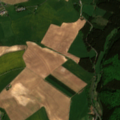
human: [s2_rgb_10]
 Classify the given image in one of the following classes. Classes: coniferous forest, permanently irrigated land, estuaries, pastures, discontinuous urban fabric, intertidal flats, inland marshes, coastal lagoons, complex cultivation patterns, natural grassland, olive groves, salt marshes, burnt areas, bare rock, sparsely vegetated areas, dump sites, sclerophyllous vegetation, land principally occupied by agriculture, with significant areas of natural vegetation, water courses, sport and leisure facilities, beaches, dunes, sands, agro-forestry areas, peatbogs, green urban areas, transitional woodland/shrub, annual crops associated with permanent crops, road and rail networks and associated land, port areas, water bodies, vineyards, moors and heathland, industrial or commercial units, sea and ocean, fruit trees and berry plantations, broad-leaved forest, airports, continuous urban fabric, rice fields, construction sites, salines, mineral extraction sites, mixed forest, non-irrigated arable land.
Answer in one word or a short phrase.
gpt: non-irrigated arable land, pastures, coniferous forest, mixed forest